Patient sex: M
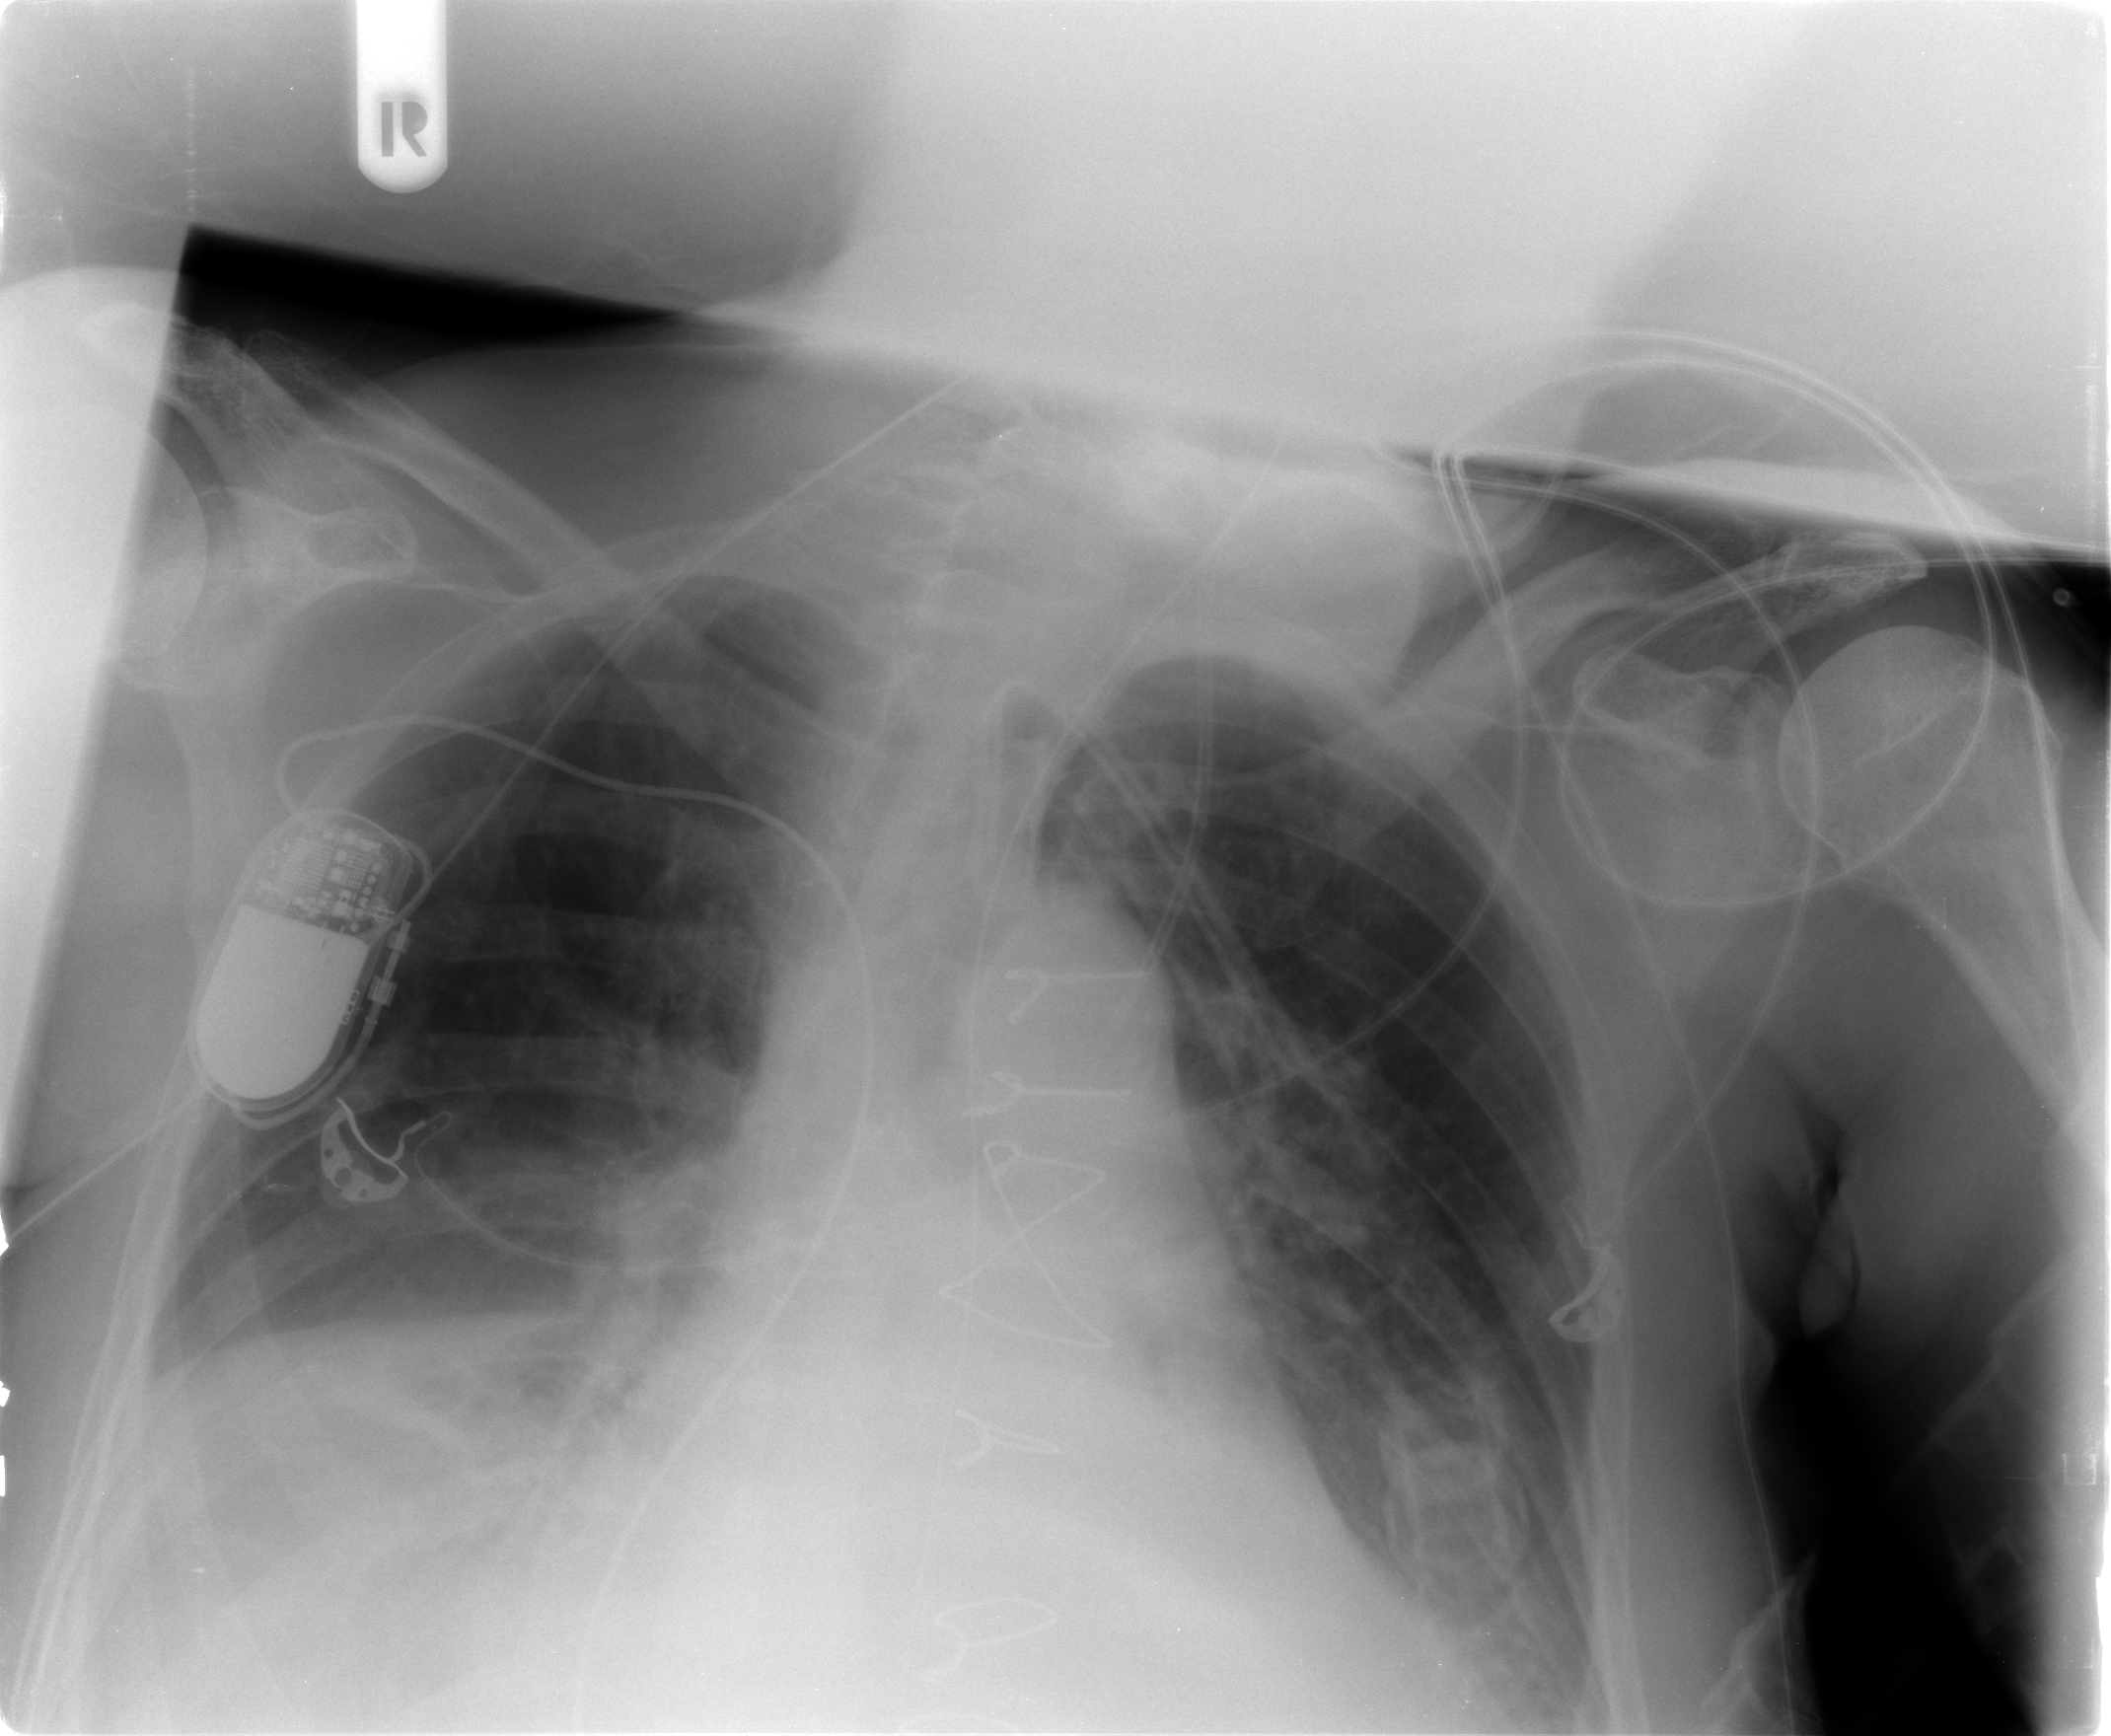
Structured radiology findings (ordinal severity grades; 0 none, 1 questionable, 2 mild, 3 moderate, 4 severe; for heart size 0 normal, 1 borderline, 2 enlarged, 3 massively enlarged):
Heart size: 2
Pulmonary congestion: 2
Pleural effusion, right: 2
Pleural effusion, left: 2
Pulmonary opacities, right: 1
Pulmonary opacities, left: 1
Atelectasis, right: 4
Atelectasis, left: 2